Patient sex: F
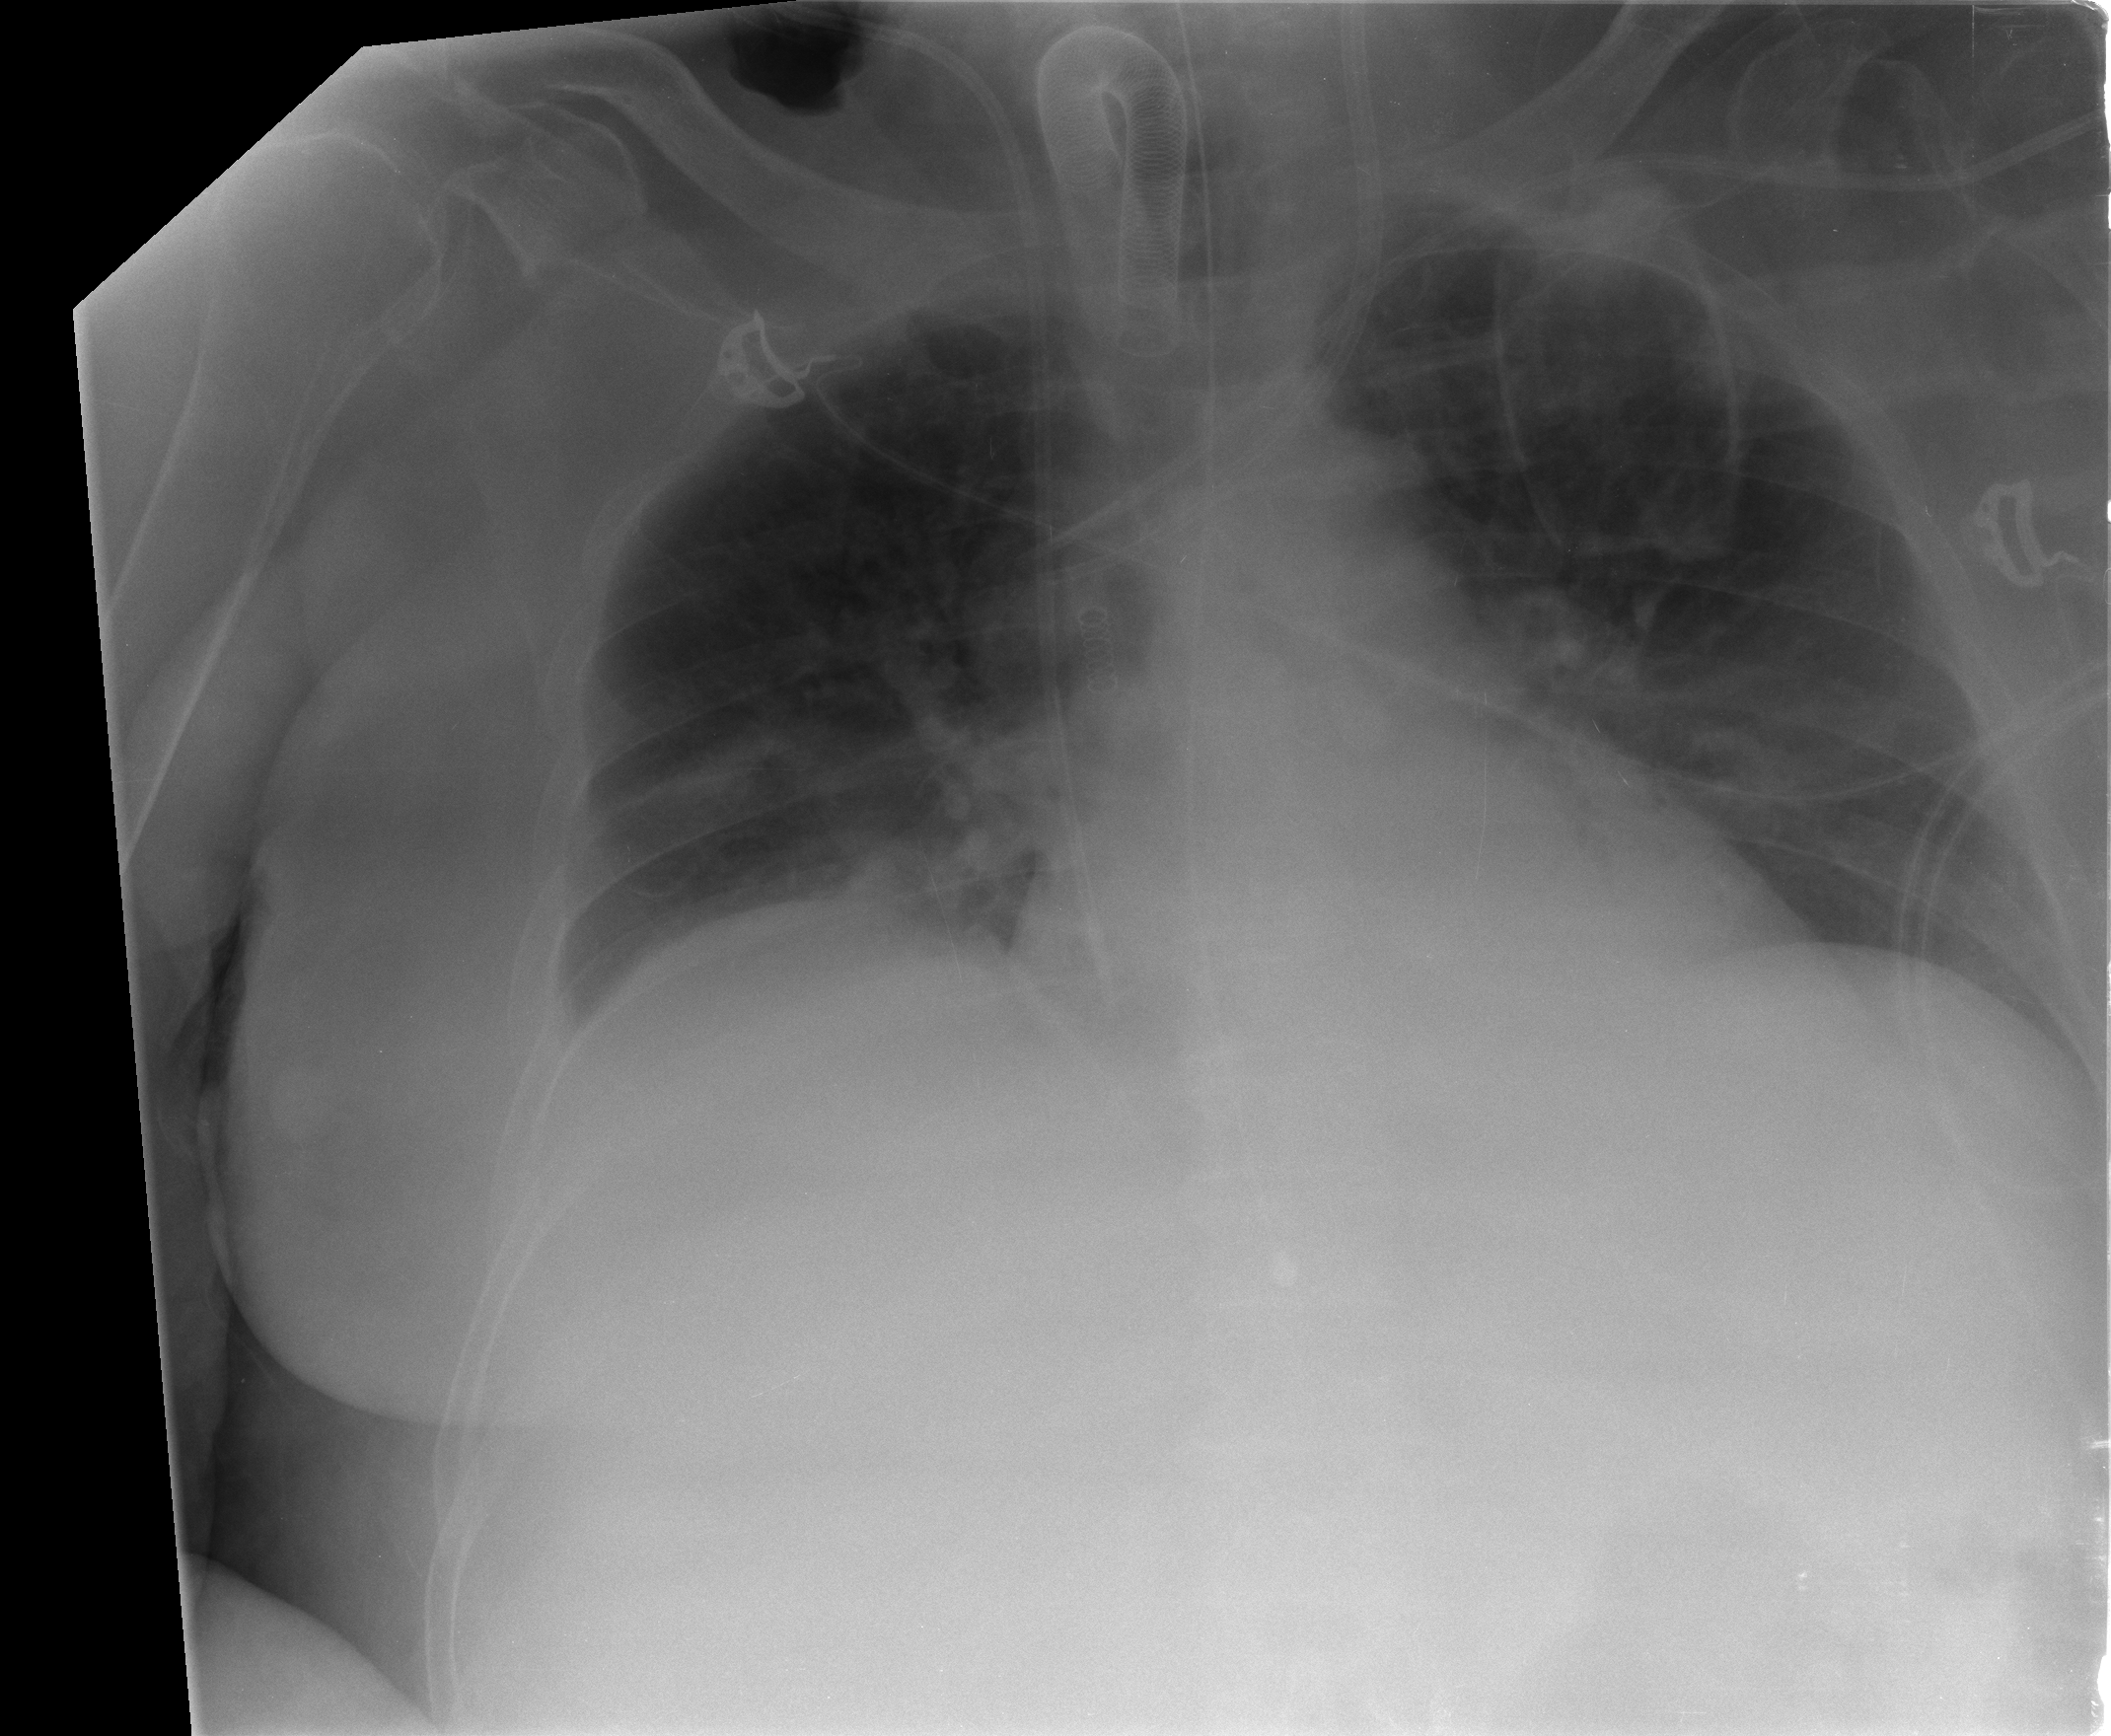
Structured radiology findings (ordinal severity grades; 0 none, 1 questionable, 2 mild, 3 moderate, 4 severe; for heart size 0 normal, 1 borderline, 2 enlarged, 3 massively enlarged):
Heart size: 1
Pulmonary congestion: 2
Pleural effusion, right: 1
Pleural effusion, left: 0
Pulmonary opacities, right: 0
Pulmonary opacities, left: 2
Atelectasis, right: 2
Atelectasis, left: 0